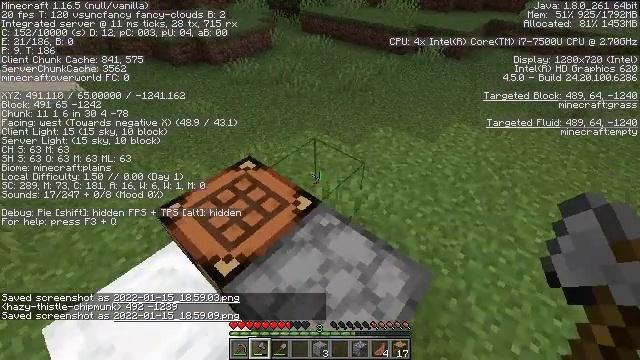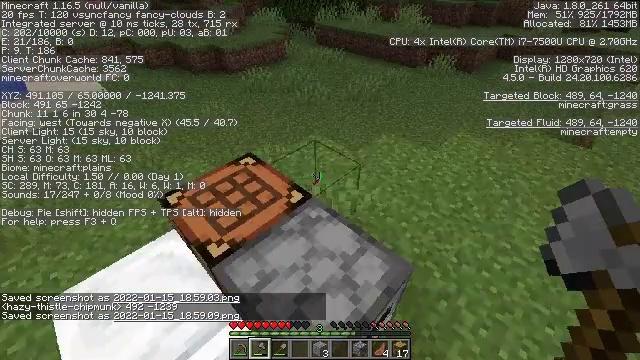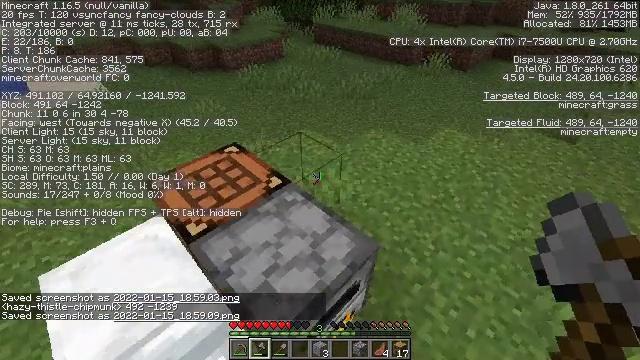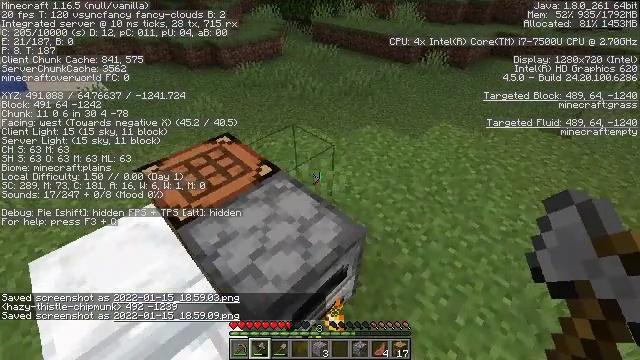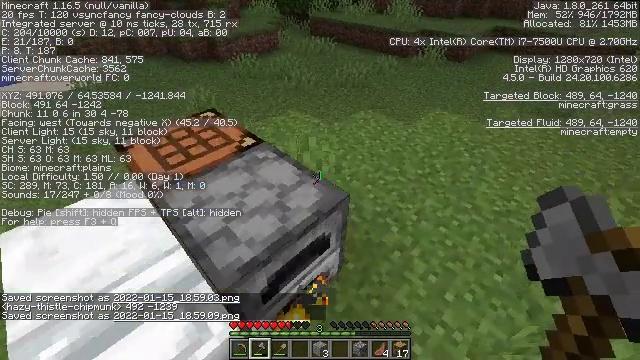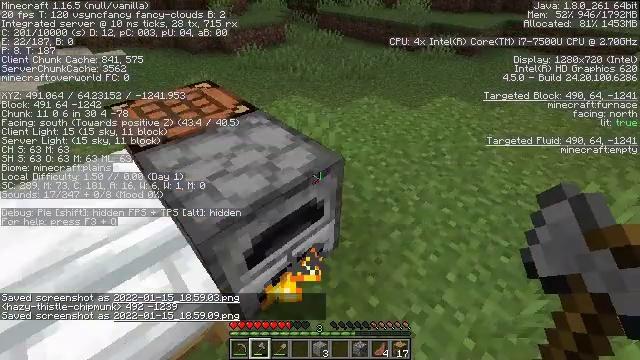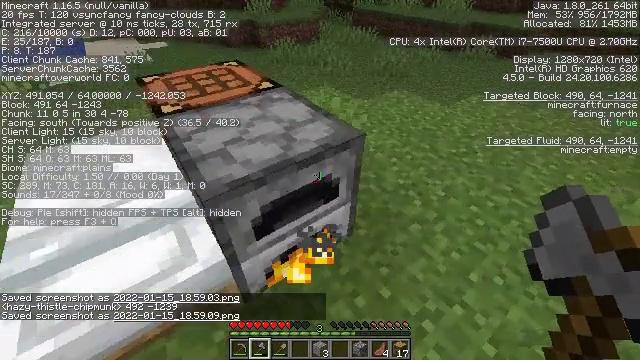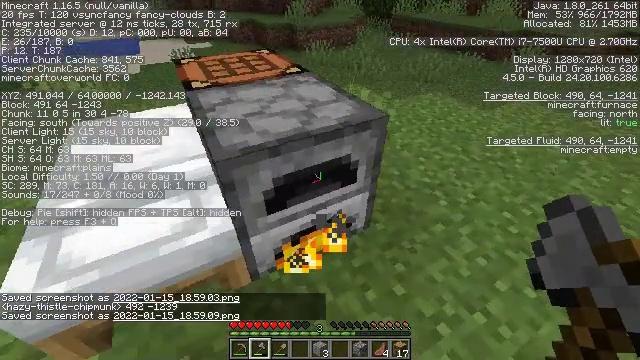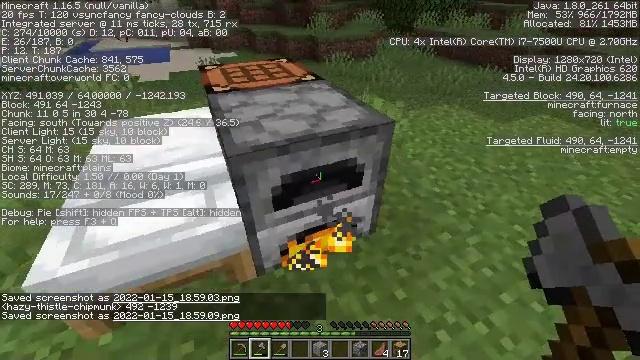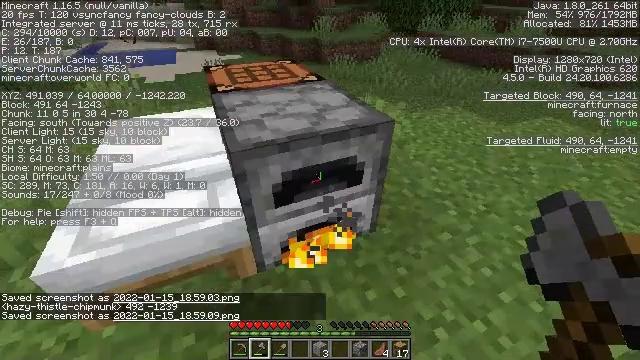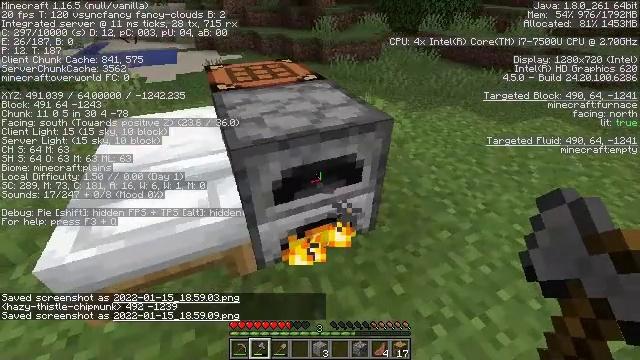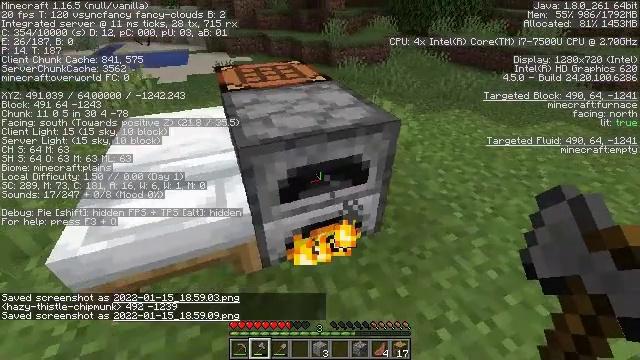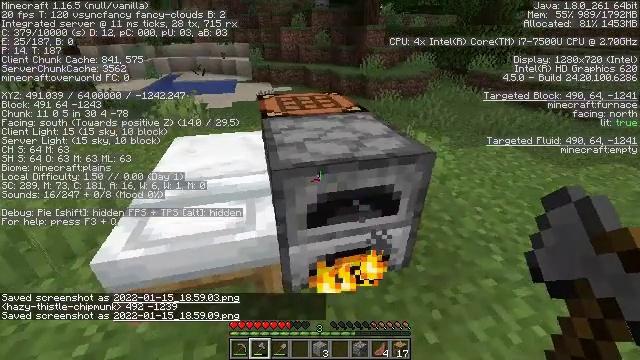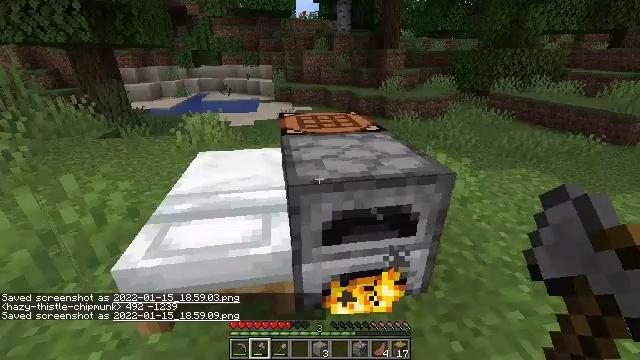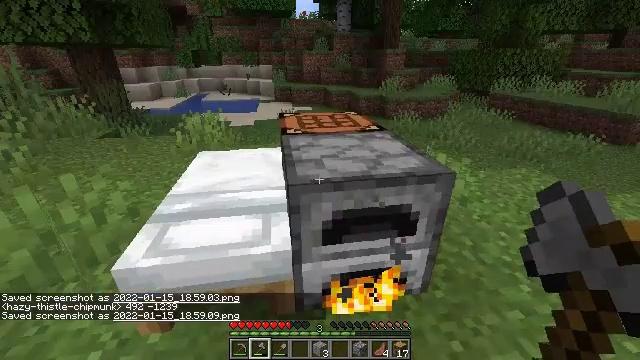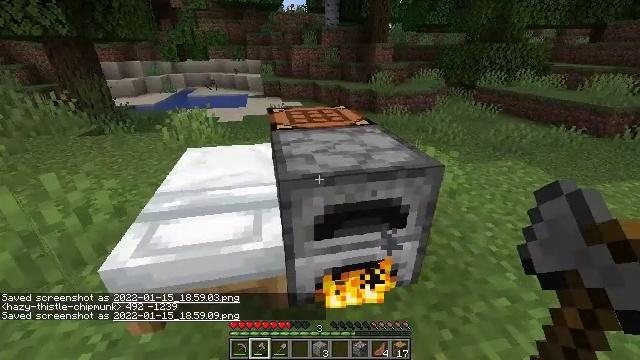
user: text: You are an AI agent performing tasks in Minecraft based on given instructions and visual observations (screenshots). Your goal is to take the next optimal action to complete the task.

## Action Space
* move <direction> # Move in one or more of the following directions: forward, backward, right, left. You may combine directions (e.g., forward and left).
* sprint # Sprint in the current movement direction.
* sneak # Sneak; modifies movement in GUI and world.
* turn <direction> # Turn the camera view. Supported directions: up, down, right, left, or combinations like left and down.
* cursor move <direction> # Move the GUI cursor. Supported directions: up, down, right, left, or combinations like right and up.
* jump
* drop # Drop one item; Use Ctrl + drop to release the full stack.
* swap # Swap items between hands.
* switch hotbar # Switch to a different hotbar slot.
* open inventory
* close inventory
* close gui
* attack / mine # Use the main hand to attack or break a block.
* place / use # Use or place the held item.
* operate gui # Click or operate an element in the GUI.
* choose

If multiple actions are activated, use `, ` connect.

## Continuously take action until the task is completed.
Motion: motion action
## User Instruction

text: Use the furnace to make cooked cod.
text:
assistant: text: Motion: move back and move right, turn left and up
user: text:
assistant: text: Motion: move back and move right
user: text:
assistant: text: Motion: move right
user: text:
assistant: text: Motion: no_op
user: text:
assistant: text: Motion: turn left
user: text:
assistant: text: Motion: turn left
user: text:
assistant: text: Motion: turn left and up
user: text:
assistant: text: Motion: turn left and up
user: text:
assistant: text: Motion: no_op
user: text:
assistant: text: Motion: no_op
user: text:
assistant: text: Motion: turn left
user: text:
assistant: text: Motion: turn left and up
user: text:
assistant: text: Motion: turn left and up
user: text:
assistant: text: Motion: no_op
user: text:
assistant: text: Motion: turn right and down
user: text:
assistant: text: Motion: turn right
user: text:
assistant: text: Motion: turn right
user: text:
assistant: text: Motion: move right, use / place
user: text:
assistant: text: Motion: move right, use / place
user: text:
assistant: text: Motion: move right, use / place
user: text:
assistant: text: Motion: turn down
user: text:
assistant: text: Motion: no_op
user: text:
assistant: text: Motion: cursor move left, open gui
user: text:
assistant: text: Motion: no_op
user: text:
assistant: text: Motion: cursor move left and up
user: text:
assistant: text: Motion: no_op
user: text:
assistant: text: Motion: no_op
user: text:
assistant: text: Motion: no_op
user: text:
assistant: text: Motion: no_op
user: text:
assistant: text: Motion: cursor move right and up